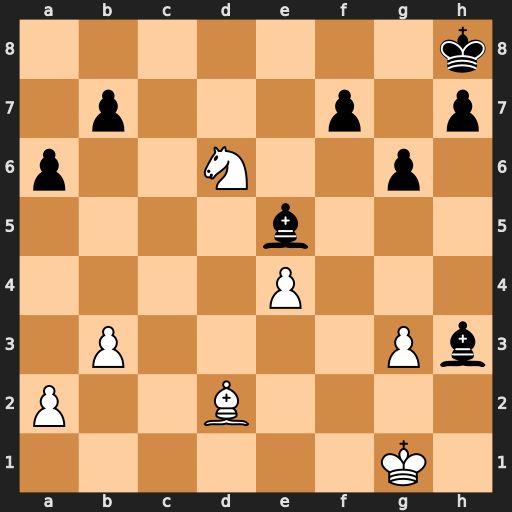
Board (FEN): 7k/1p3p1p/p2N2p1/4b3/4P3/1P4Pb/P2B4/6K1
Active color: w
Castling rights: -
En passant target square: -
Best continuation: Nxf7+ Kg7 Nxe5